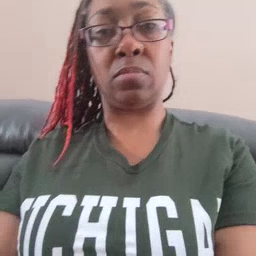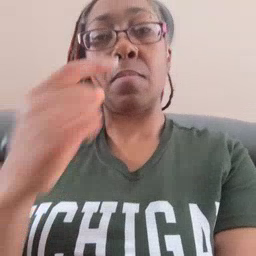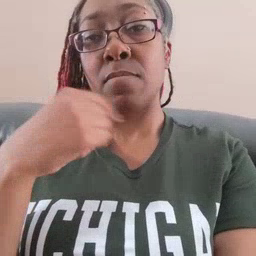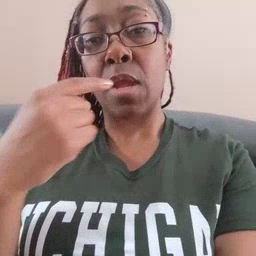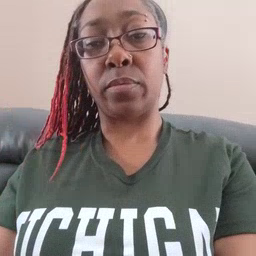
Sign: mouth